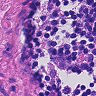
Metastatic tissue present: no